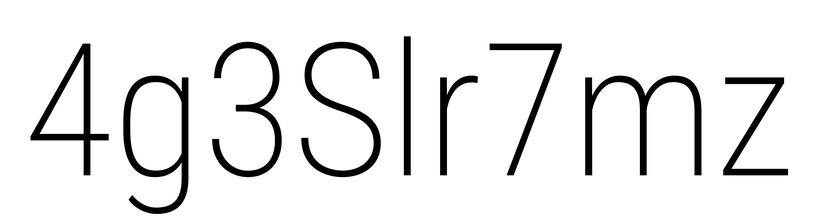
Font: Roboto_Condensed_ExtraLight